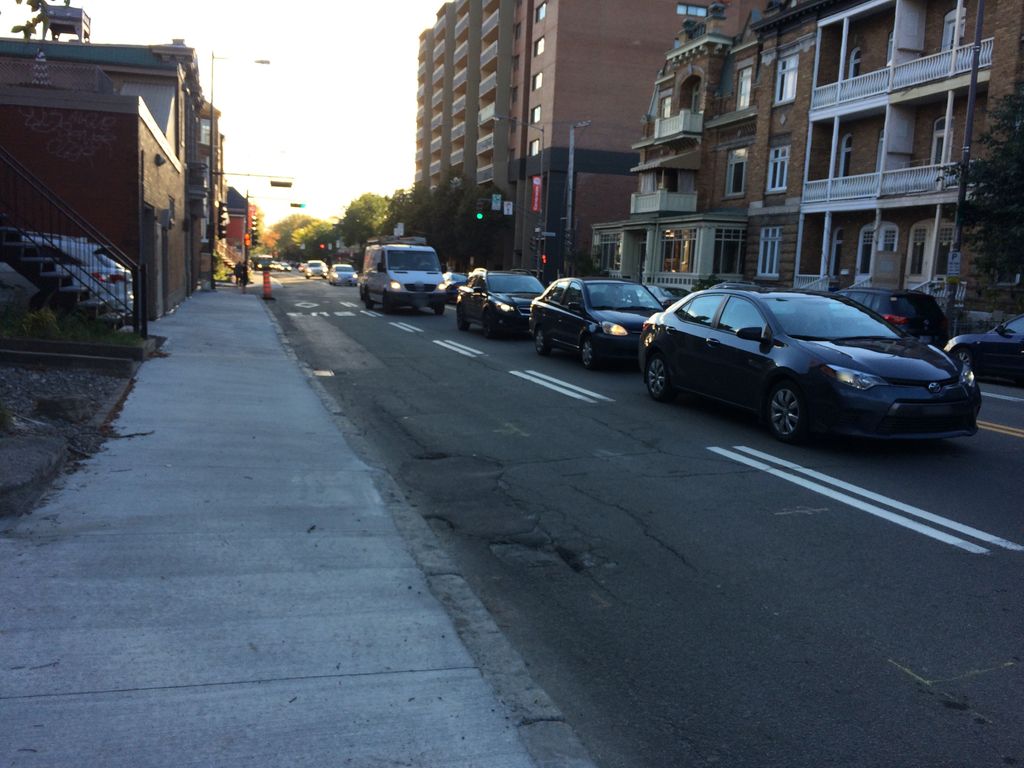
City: quebec_city